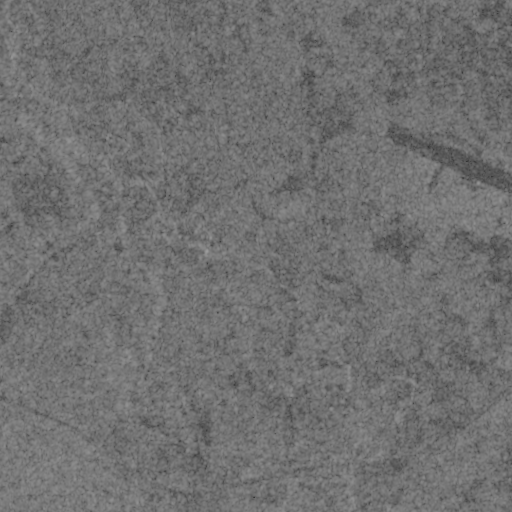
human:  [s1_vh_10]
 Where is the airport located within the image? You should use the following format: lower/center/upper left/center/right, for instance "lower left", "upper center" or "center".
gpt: The airport is located in the upper right of the image.
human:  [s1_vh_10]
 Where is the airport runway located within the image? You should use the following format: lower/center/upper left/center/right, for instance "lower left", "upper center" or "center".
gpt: The airport runway is located in the upper right of the image.
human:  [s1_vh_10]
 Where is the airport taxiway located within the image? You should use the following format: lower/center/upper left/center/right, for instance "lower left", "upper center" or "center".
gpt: The airport taxiway is located in the upper right of the image.
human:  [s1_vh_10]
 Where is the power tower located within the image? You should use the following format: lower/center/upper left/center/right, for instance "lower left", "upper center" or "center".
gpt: The power tower is located in the lower of the image.
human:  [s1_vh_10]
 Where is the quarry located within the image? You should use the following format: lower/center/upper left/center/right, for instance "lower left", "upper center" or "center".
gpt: There is no quarry in the image.

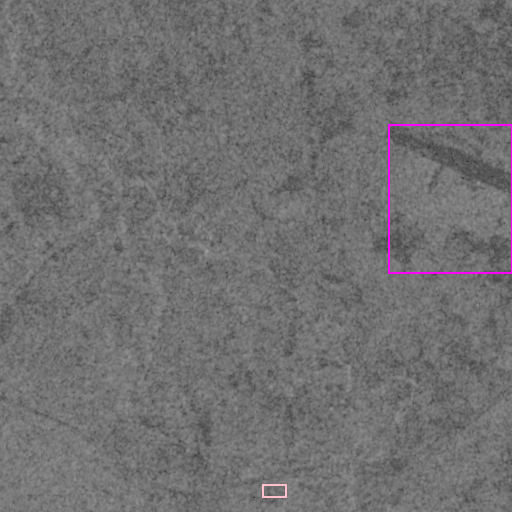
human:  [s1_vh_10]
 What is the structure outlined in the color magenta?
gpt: The structure outlined in magenta is an airport.
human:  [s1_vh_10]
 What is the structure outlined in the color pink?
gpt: The structure outlined in pink is a crop field.
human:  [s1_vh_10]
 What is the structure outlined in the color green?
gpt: There is no green outline.